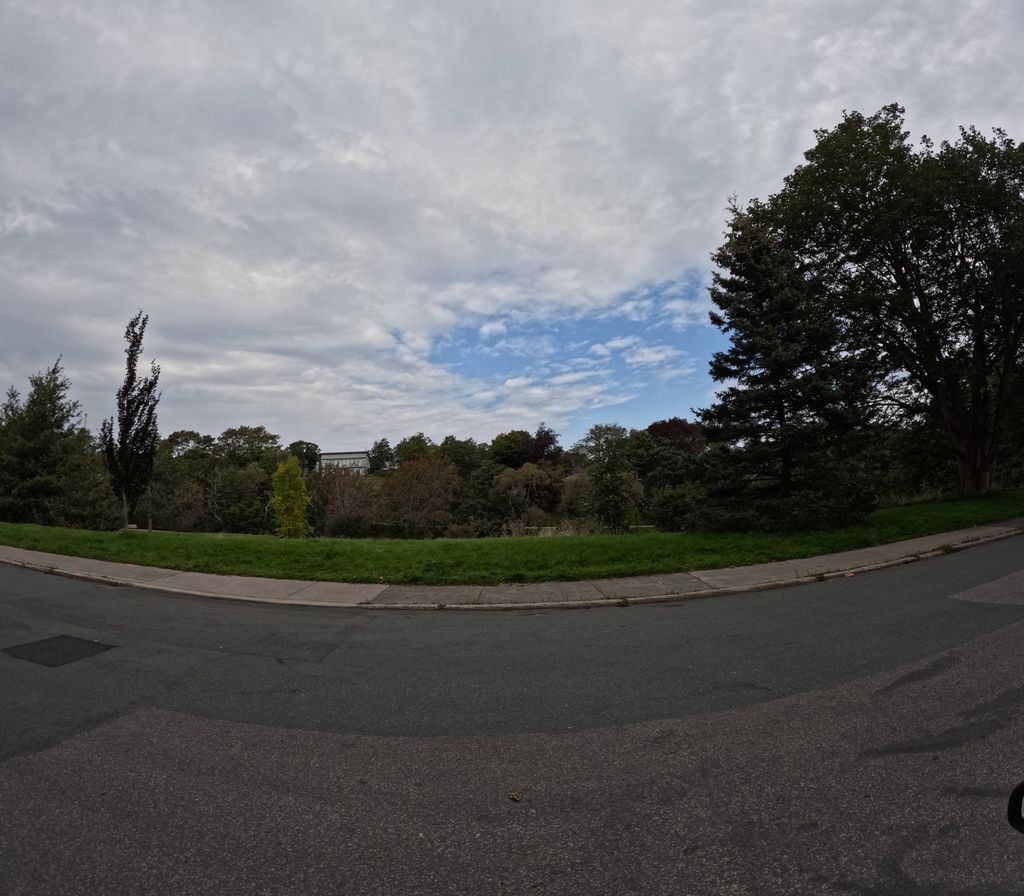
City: st_johns